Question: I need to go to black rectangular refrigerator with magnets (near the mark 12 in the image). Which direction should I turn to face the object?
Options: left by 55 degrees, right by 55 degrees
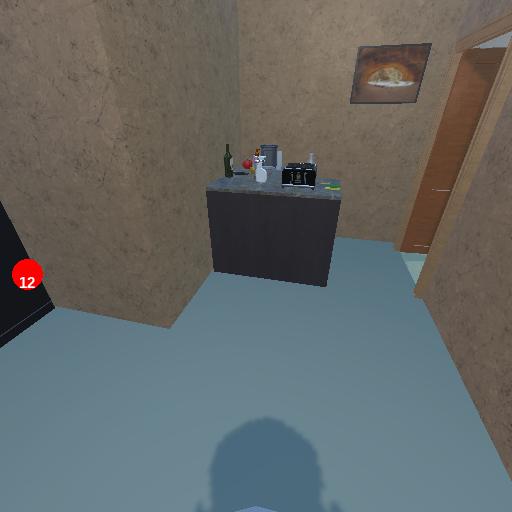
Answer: left by 55 degrees